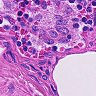
Metastatic tissue present: no